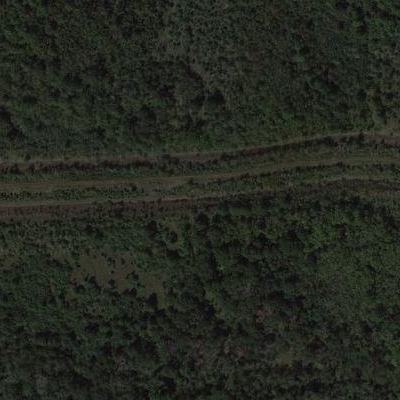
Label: eForest